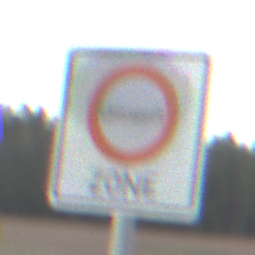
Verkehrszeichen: BeginnUmweltzone
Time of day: SunriseSunset
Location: Outdoor (Nature)
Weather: PartlyCloudy
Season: NotSpecified
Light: Natural